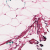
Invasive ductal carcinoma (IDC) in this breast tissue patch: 0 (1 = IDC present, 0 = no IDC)